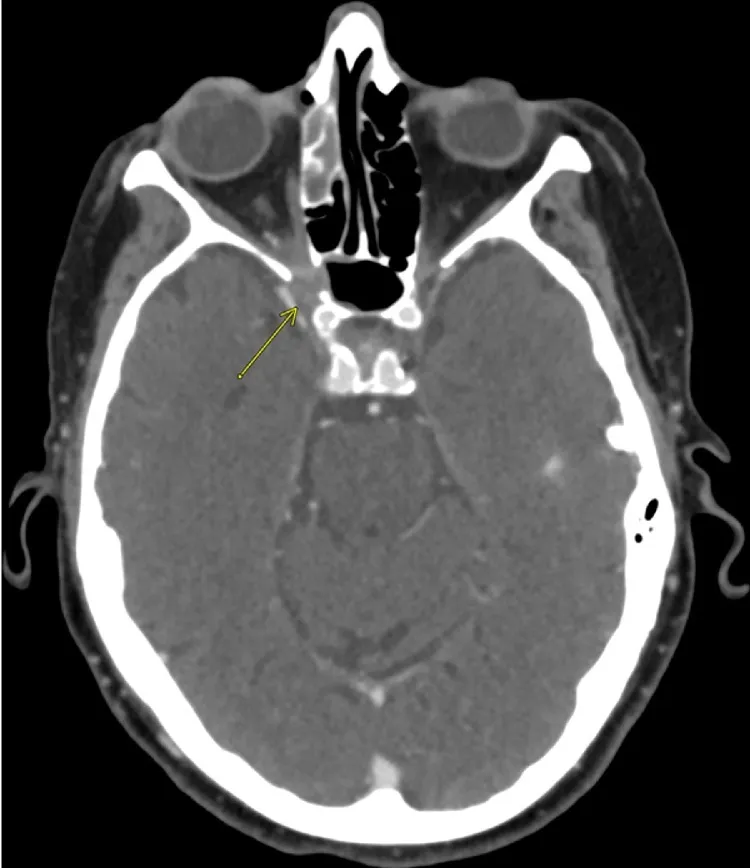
CT of the head and orbits with IV contrast demonstrating soft tissue thickening and indistinctness of fat in the region of the right optic canal and right orbital apex and an unusual bone defect in the right lateral wall of the right sphenoidal sinus.
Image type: radiology (ct)